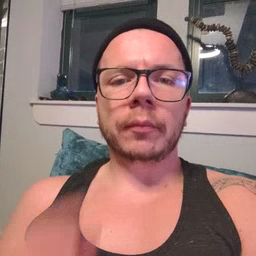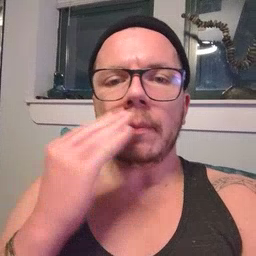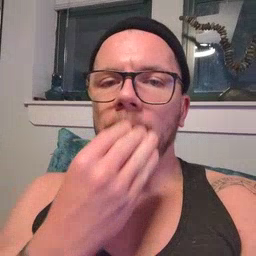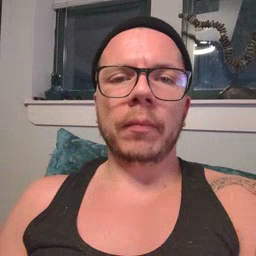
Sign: flower